I will show an image sequence of human cooking. I have annotated the images with numbered circles. Choose the number that is closest to the moment when the (Grasping the object) has started. You are a five-time world champion in this game. Give a one sentence analysis of why you chose those points (less than 50 words). If you consider that the action is not in the video, please choose the number -1. Provide your answer at the end in a json file of this format: {"points": []}
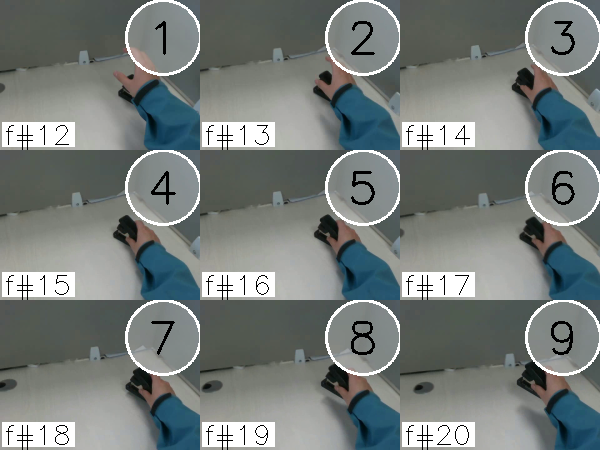
Frame 4 shows the clearest moment of hand-object contact.
{"points": [4]}